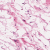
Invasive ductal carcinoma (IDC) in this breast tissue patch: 0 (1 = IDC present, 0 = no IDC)